An envelope spectrum derived from a bearing vibration measurement is shown; the reference markers locate BPFO, BPFI, BSF and FTF for this bearing geometry and shaft speed. What is the most likely bearing condition (normal, inner_race, outer_race, ball)?
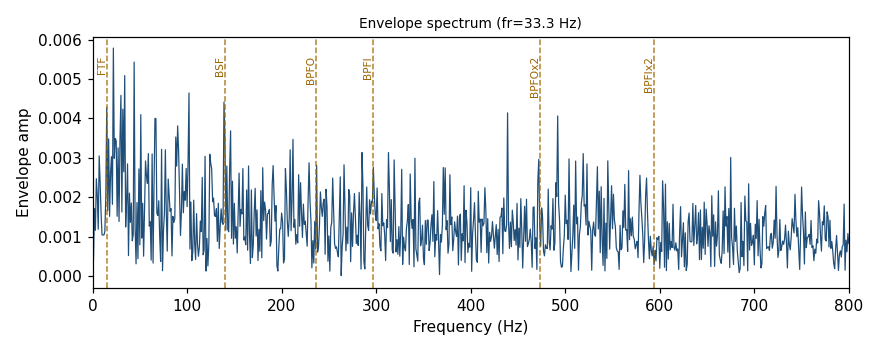
Answer: normal